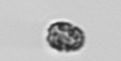
Label: Dinophyceae